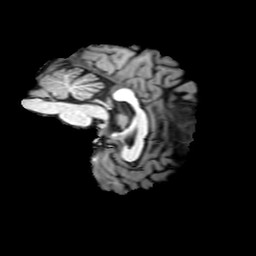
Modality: T1w
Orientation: sagittal
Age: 43
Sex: female
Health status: ill